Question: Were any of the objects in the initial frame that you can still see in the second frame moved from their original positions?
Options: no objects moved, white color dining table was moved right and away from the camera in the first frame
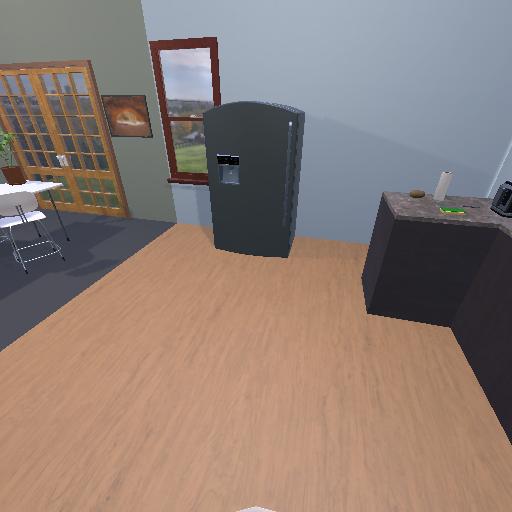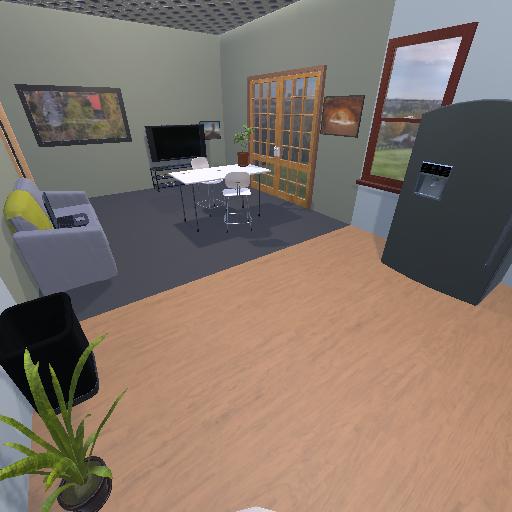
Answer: no objects moved